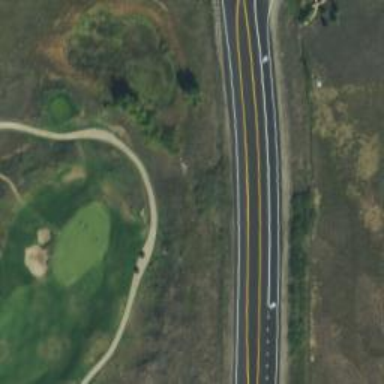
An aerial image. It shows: Well-maintained path used as golf cart path. The tracktype is grade1.